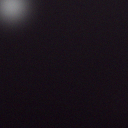
Screen state: off